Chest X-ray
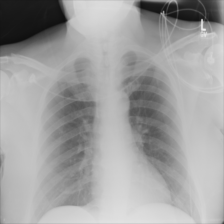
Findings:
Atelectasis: negative
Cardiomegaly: negative
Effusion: negative
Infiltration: negative
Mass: negative
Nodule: negative
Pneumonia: negative
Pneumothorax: negative
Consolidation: negative
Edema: negative
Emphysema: negative
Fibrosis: negative
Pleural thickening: negative
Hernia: negative